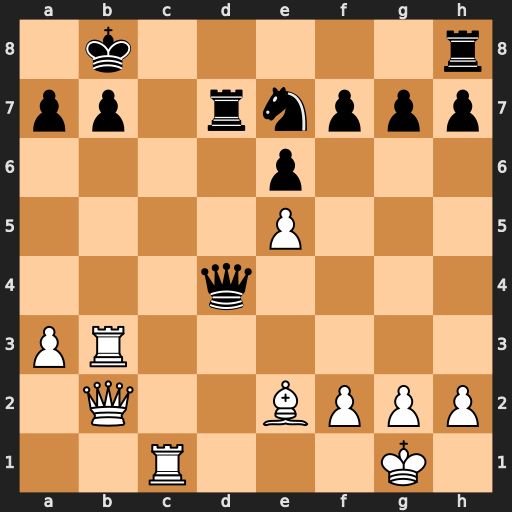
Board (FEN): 1k5r/pp1rnppp/4p3/4P3/3q4/PR6/1Q2BPPP/2R3K1
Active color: w
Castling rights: -
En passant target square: -
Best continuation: Rxb7+ Rxb7 Qxd4